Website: home-depot
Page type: receipt
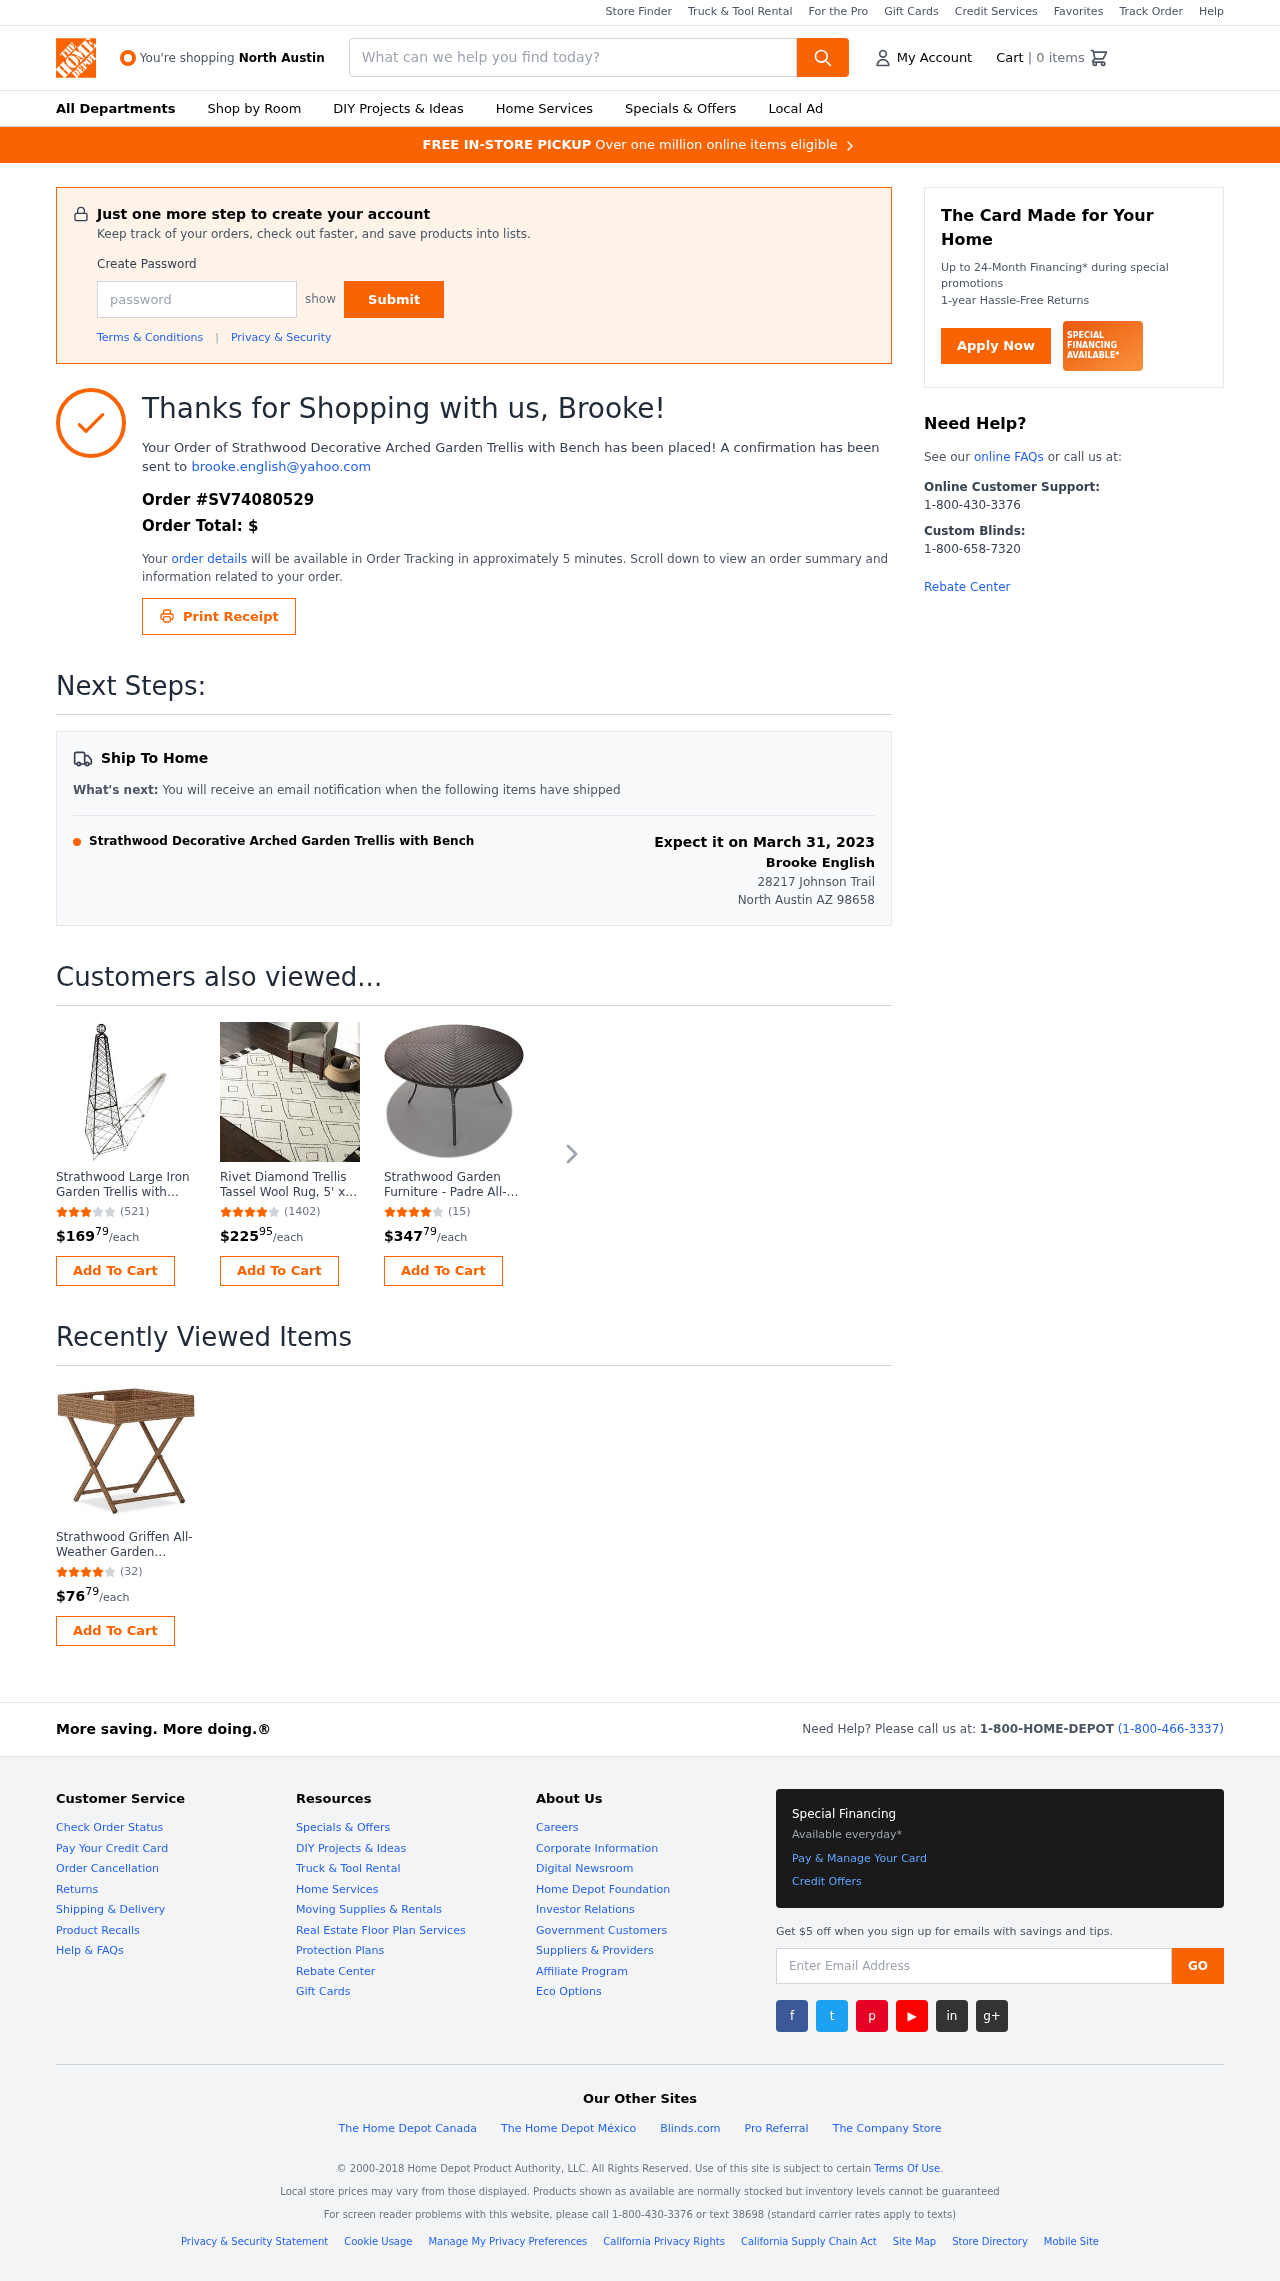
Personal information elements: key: PII_CITY
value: North Austin
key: PII_EMAIL
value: brooke.english@yahoo.com
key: PII_FIRSTNAME
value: Brooke
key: PII_FULLNAME
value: Brooke English
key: PII_POSTCODE
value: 98658
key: PII_STATE_ABBR
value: AZ
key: PII_STREET
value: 28217 Johnson Trail
Product elements: key: PRODUCT1_NAME
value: Strathwood Decorative Arched Garden Trellis with Bench
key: PRODUCT2_NAME
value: Strathwood Large Iron Garden Trellis with Java Black Finish
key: PRODUCT2_NUM_RATINGS
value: (521)
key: PRODUCT2_PRICE
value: $16979
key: PRODUCT3_NAME
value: Rivet Diamond Trellis Tassel Wool Rug, 5' x 8', Ivory
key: PRODUCT3_NUM_RATINGS
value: (1402)
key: PRODUCT3_PRICE
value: $22595
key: PRODUCT4_NAME
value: Strathwood Garden Furniture - Padre All-Weather Wicker / Poly Rattan 48-Inch / 122 cm Round Dining
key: PRODUCT4_NUM_RATINGS
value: (15)
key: PRODUCT4_PRICE
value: $34779
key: PRODUCT5_NAME
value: Strathwood Griffen All-Weather Garden Furniture - Wicker / Poly Rattan Folding Tray Table, Natural
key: PRODUCT5_NUM_RATINGS
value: (32)
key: PRODUCT5_PRICE
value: $7679
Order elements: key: ORDER_NUM_ITEMS
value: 0
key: ORDER_ID
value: SV74080529
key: ORDER_TOTAL
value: $
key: ORDER_DELIVERY_DATE
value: Expect it on March 31, 2023
Search elements: key: HEADER_SEARCH
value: What can we help you find today?